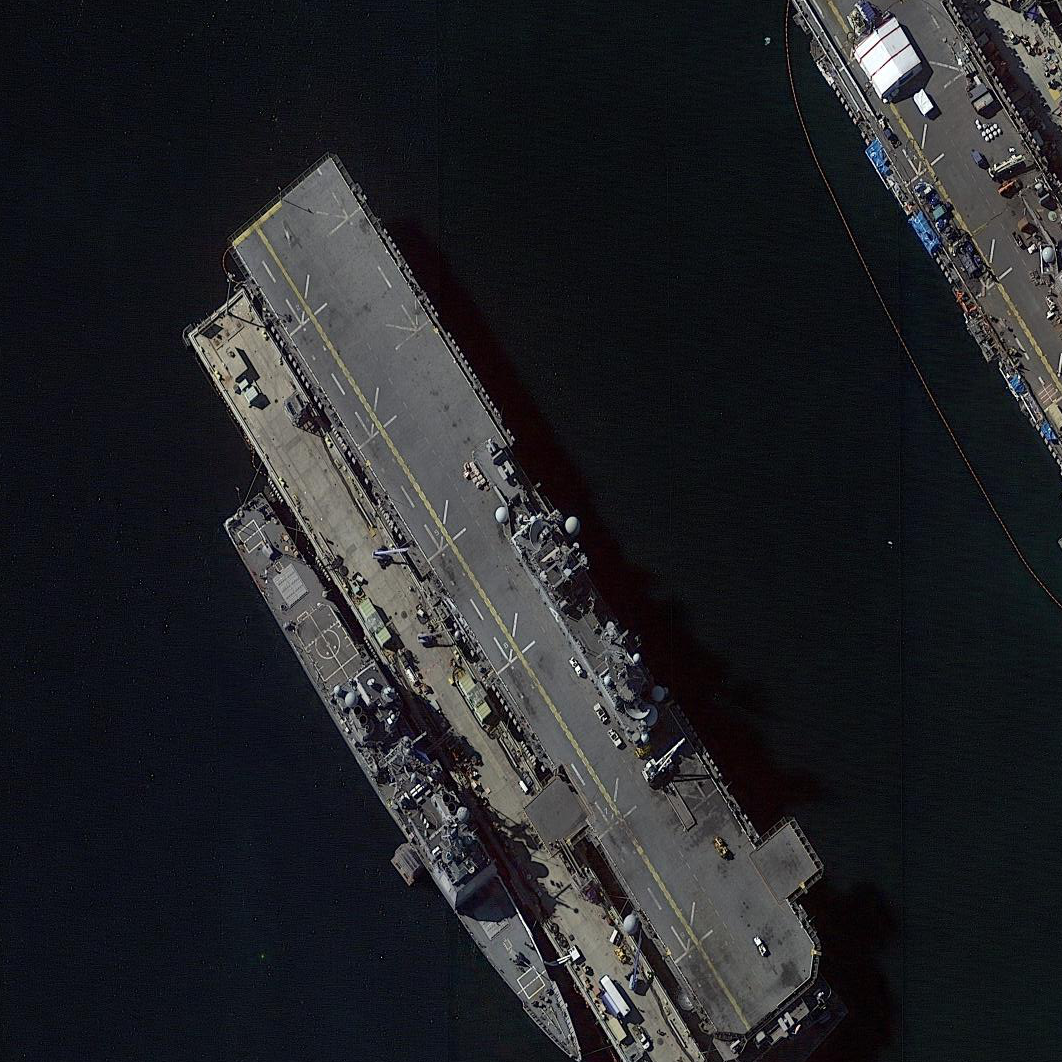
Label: assault